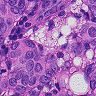
Metastatic tissue present: yes